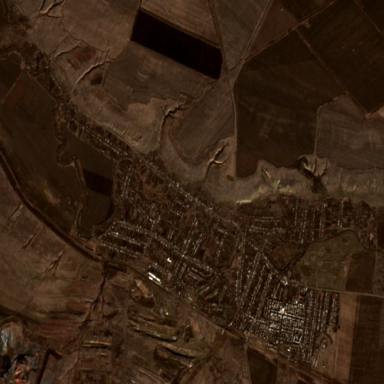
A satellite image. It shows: Town.